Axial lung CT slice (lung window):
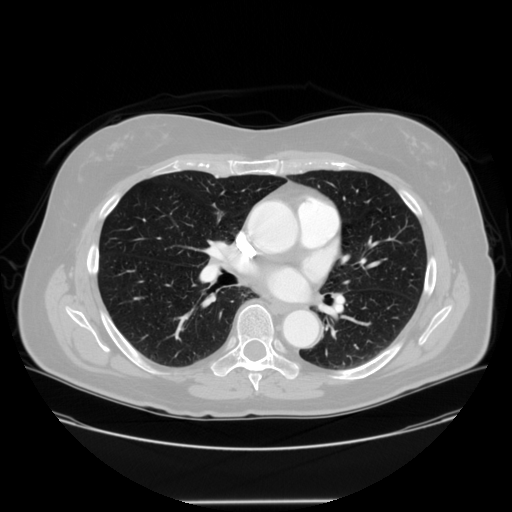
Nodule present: no